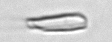
Label: detritus_transparent